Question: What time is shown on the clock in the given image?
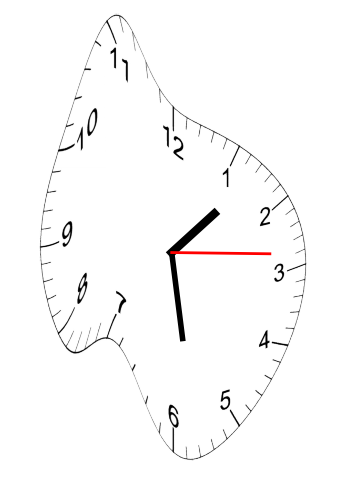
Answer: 01:28:14